Field crop: maize
Growth stage: 1
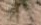
Species: salsola